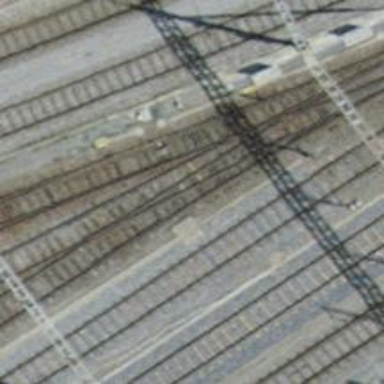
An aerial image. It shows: Railway switch.